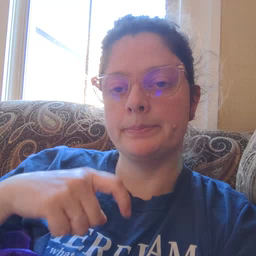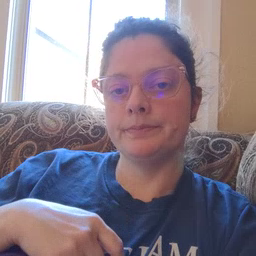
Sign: grass